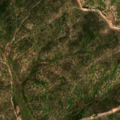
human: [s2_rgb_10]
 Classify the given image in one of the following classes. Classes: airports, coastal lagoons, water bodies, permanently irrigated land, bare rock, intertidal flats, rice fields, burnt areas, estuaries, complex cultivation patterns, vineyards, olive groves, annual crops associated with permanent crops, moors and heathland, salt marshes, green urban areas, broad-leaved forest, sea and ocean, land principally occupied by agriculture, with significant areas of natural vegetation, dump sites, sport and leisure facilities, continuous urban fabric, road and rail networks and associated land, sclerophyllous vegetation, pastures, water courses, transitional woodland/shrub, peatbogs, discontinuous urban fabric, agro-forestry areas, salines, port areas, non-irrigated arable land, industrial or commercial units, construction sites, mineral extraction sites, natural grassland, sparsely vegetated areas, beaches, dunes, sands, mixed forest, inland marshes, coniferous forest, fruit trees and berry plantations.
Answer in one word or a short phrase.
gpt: non-irrigated arable land, broad-leaved forest, transitional woodland/shrub